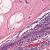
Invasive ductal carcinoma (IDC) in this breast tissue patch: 0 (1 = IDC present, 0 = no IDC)